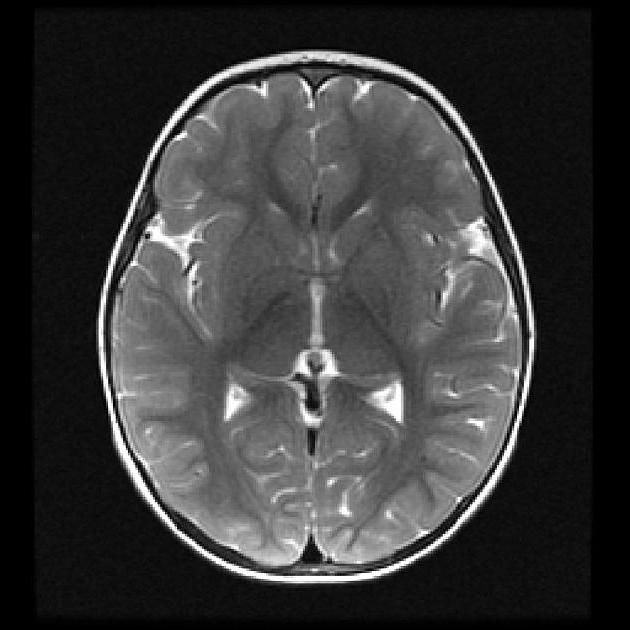
Label: notumor